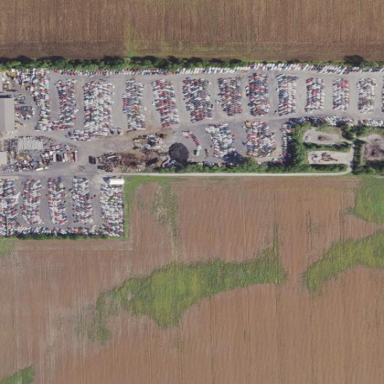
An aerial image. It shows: Scrap yard situated in industrial area.